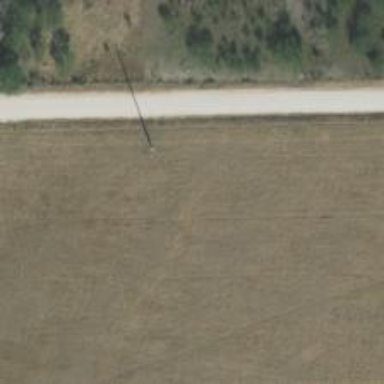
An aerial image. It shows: Power pole.